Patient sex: M
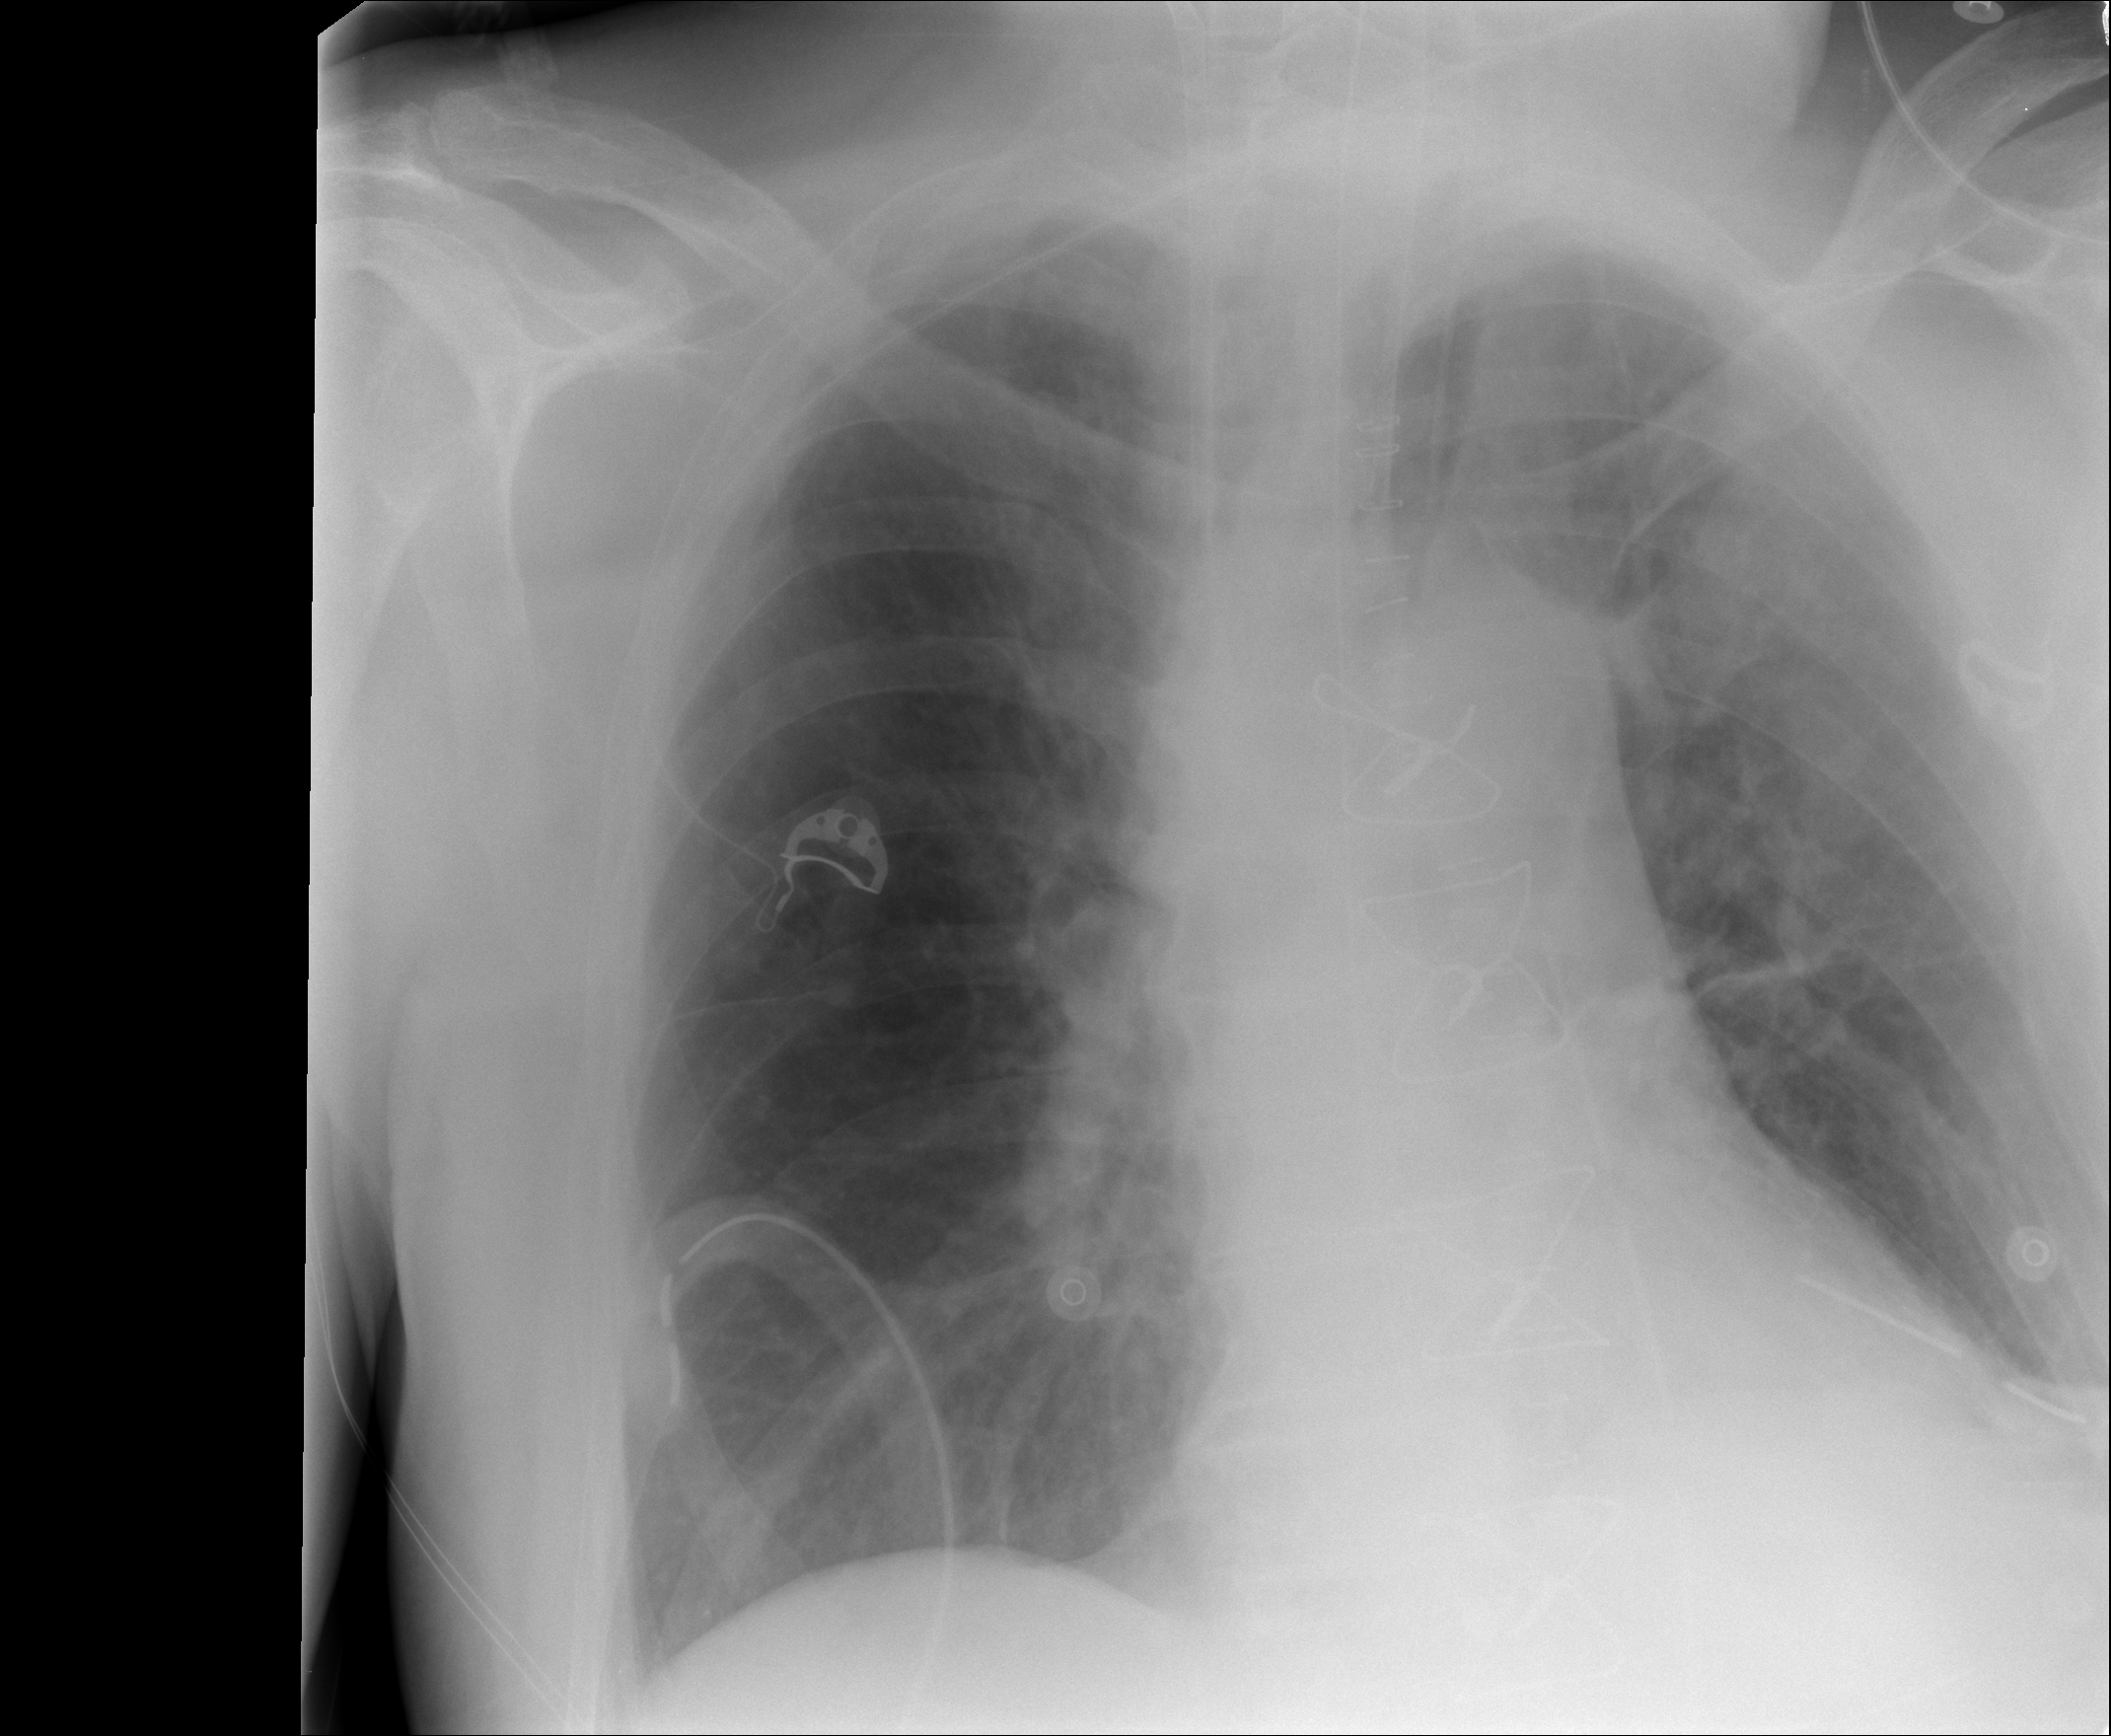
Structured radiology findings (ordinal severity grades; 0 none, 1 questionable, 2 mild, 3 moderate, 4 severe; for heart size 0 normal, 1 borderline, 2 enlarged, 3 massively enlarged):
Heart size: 0
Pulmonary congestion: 0
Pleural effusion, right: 0
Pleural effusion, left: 1
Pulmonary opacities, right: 0
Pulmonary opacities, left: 0
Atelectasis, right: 0
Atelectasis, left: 2